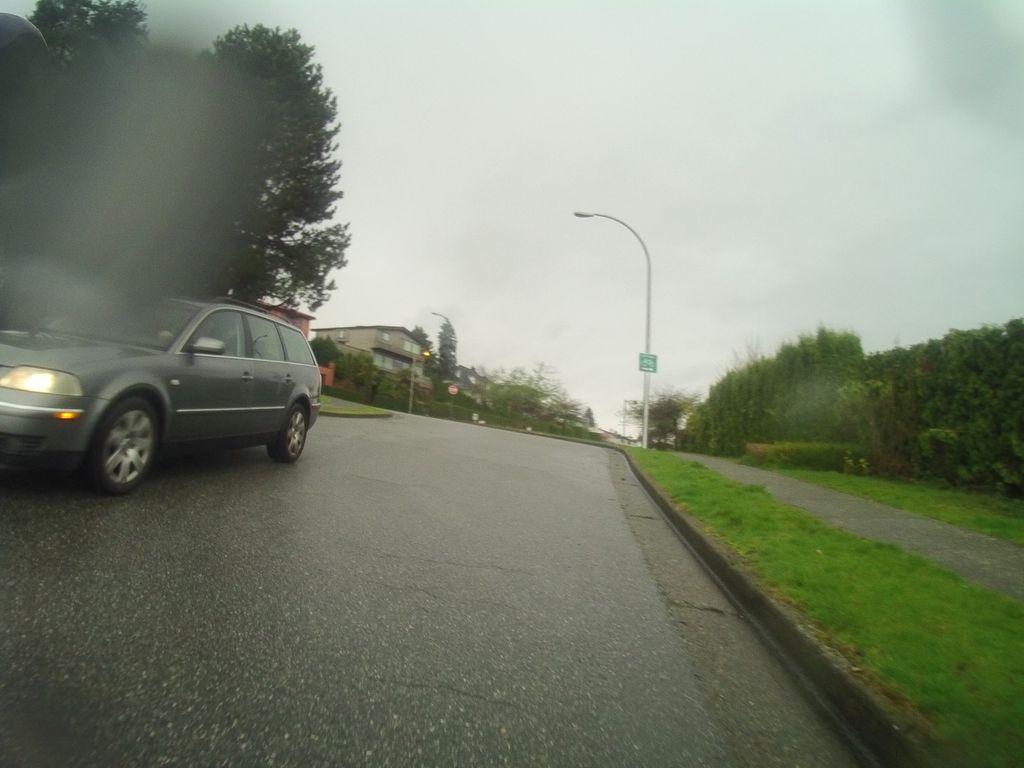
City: vancouver